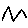
Label: zigzag